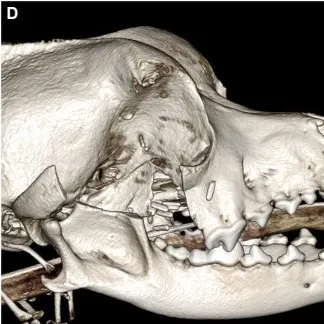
Post-operative cone beam CT images (D).
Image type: radiology (ct)